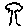
Label: tree